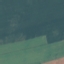
Label: AnnualCrop